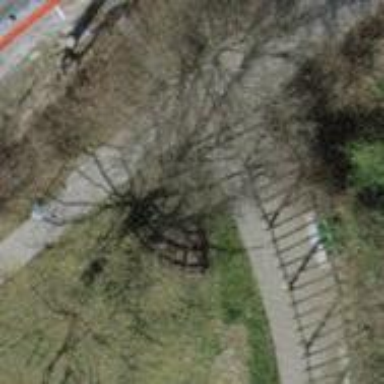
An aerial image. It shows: Footway with surface of fine gravel.